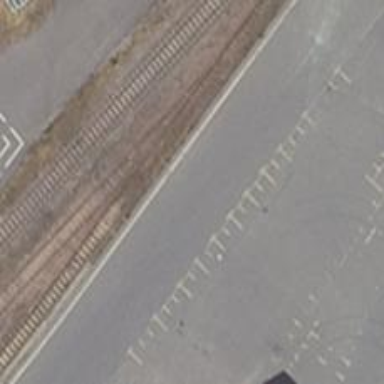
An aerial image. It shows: Abandoned railway yard.